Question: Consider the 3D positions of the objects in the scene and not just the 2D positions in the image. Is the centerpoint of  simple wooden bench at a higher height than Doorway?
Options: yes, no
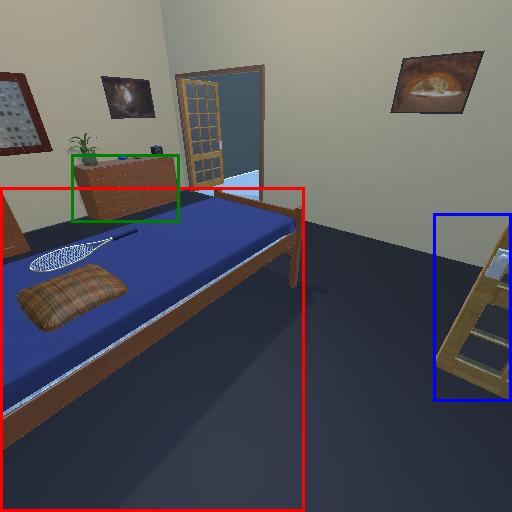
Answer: yes